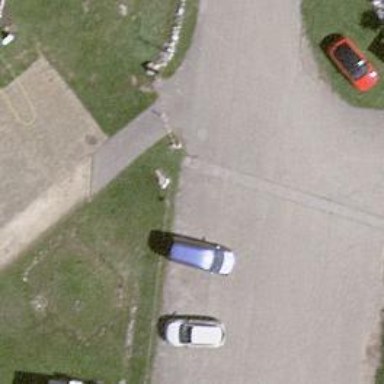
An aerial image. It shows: Caravan site with sanitary dump station for travelers.